Question: I wonder how to make a google map not to leave world bounds, like on google maps site itself.
I am using javascript google map api v3, here is my map options:
'''
mapOptions = {
center: new google.maps.LatLng(20, 0),
zoom: 3,
minZoom: 3,
zoomControl: true,
'''
I've restricted map zoom, but user still can drag out of world bounds and even select region there.

How can I prevent this behavior?
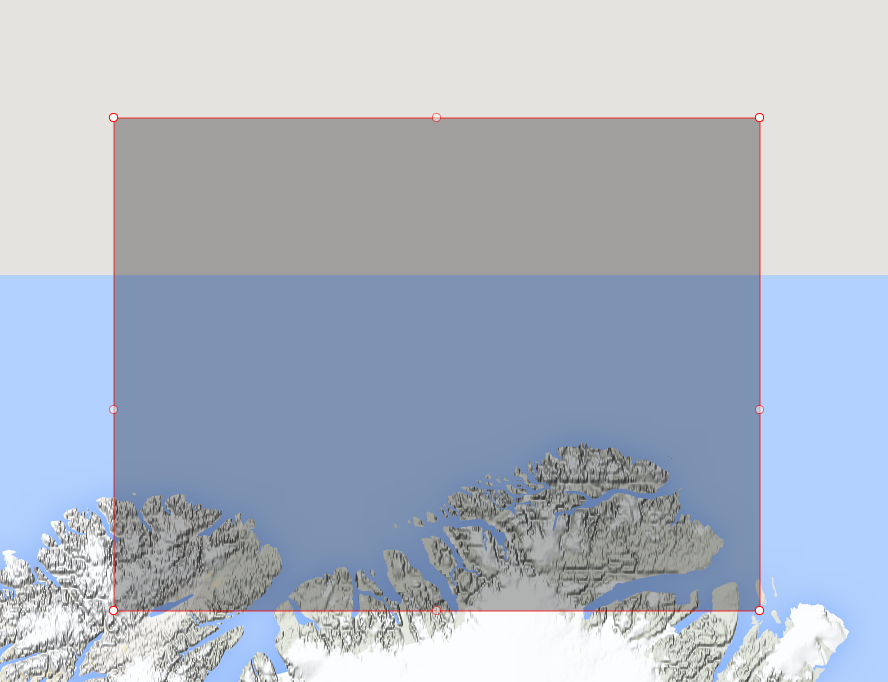
Answer: You have to make a general check using some conditional statement like if...else and comparing if the current Lat/Lng is falling out of a specified boundary (which is a world bound in your case).
I would recommend you to look at this <URL> that may provide you some leads of how to proceed.